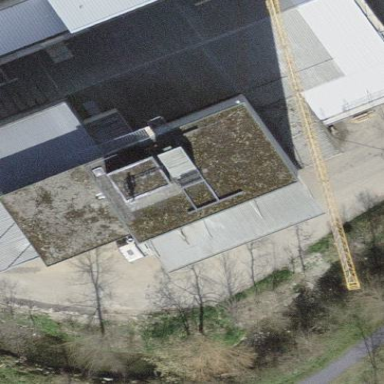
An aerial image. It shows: Commercial building.